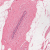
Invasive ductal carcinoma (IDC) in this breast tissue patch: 0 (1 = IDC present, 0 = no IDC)